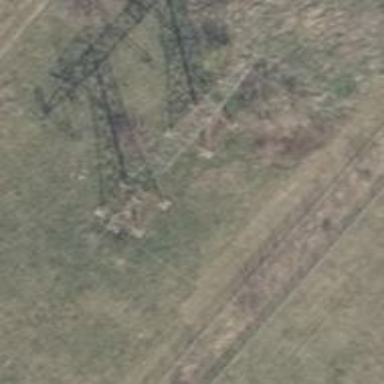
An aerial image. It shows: Three cables of power line.